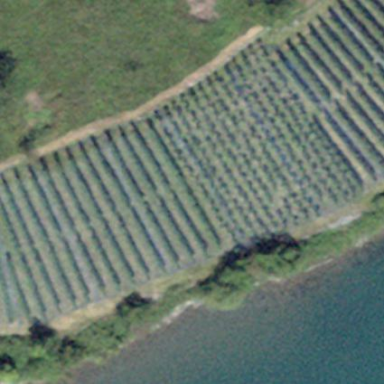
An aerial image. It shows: Vineyard growing grapes.